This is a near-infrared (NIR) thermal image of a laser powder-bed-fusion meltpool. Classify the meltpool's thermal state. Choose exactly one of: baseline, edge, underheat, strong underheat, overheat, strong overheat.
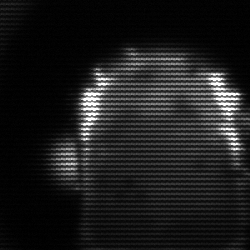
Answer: baseline